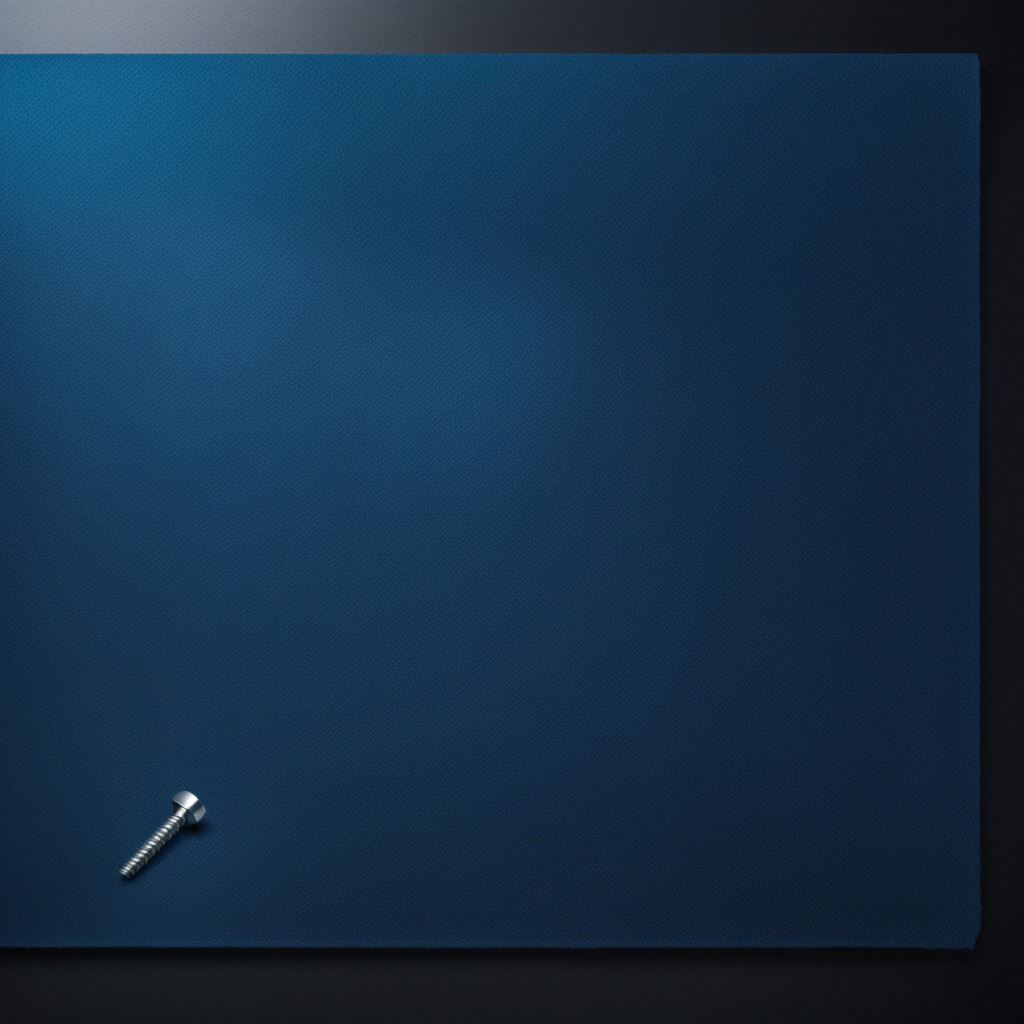
A metal screw is lying on the granite tabletop.